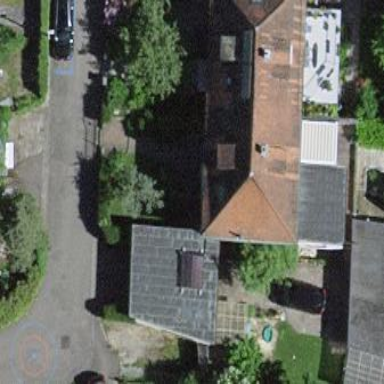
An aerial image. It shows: Hipped-roof terrace building.